Field crop: maize
Growth stage: 2
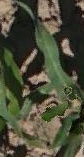
Species: maize